Interaction volume radius: 5 \u00c5
Interaction volume height: 30 \u00c5
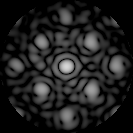
Disorder parameter: 0.3479